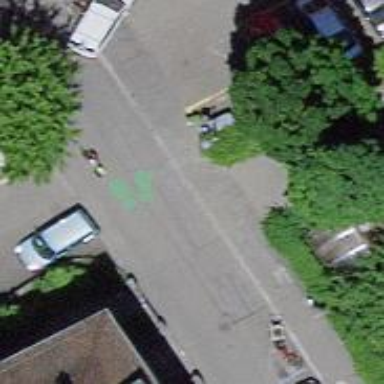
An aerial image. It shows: Residential road with separate asphalt sidewalk.